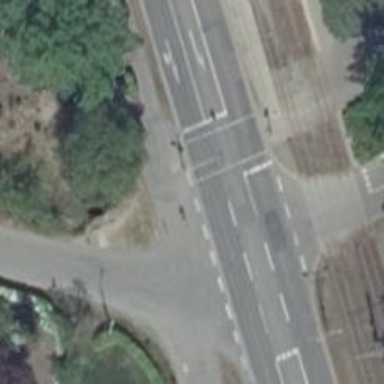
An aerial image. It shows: Traffic signal crossing.